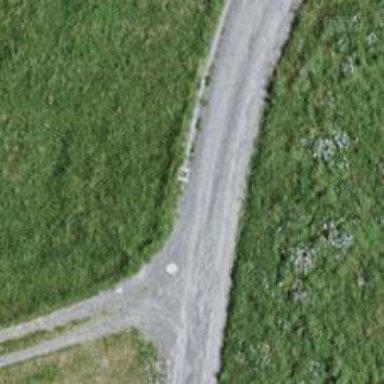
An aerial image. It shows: Gravel track.